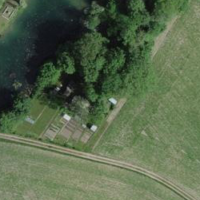
EUNIS habitat code: 45
Species observed at this site:
Portulaca oleracea